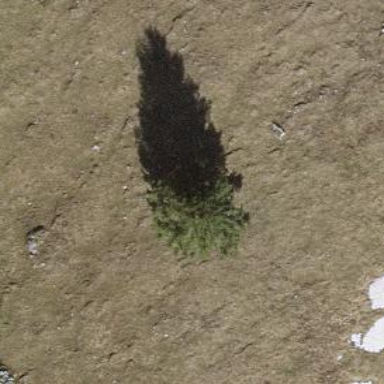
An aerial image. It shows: Beautiful tree in nature.